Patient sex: M
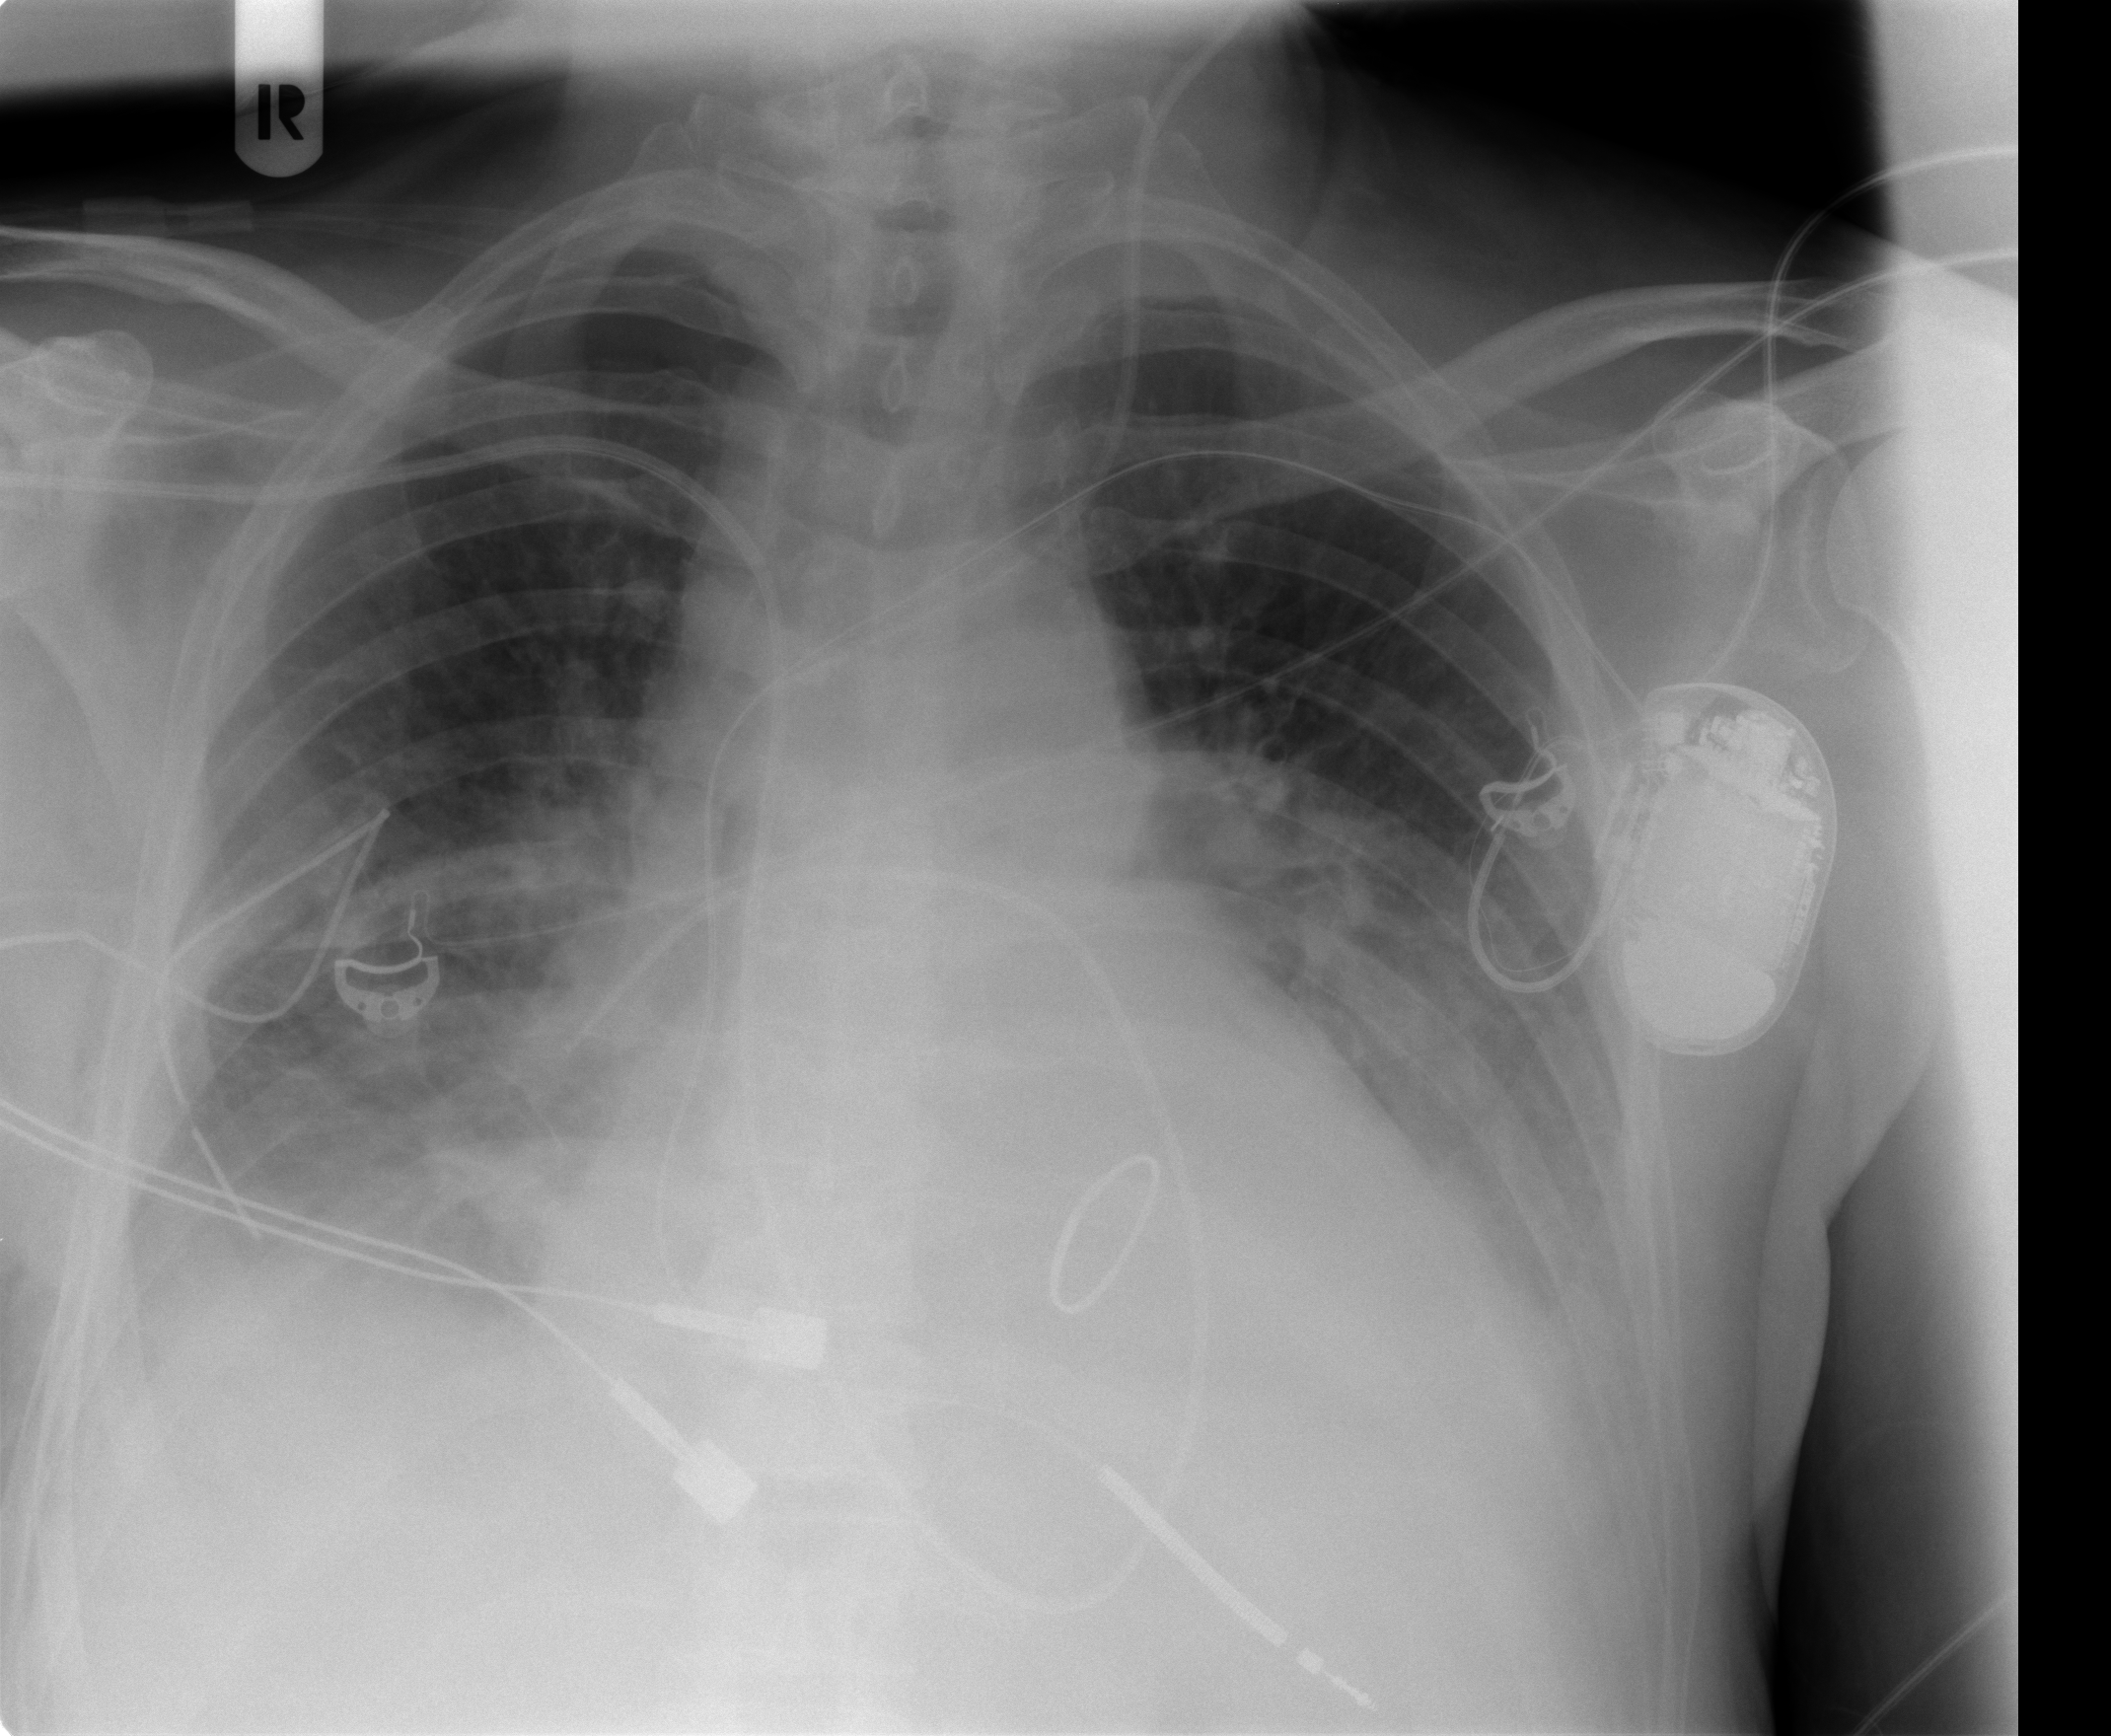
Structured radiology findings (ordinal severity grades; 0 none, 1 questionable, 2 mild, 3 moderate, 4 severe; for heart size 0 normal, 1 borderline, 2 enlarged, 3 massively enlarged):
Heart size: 2
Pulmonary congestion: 2
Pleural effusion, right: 2
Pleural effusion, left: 2
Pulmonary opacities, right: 0
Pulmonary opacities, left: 0
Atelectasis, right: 2
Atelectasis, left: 1